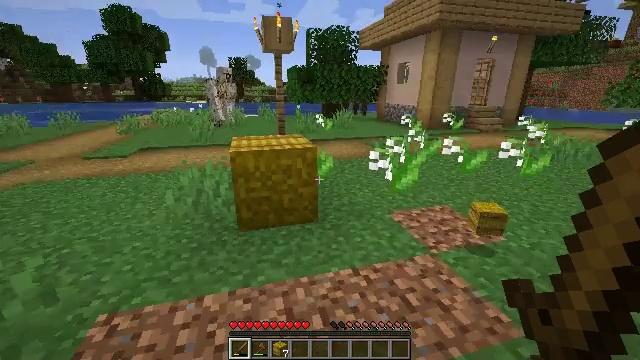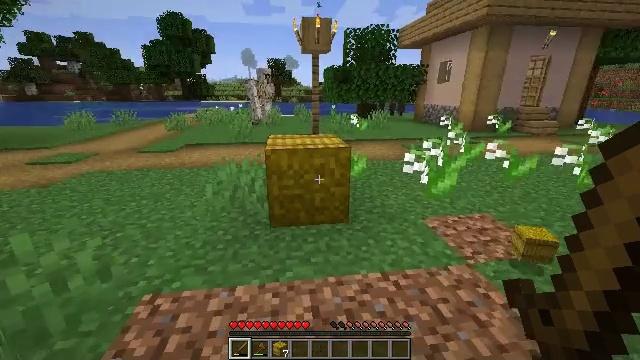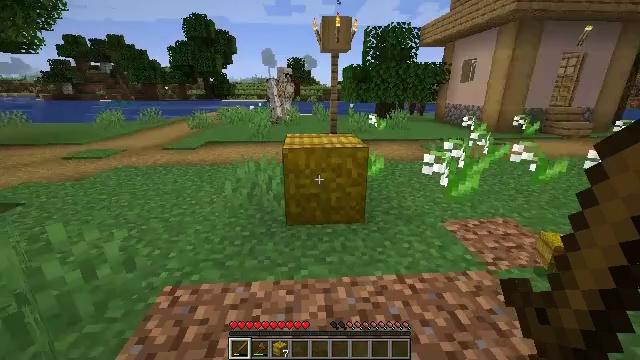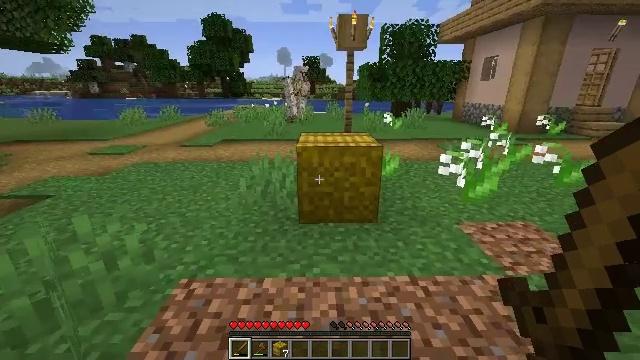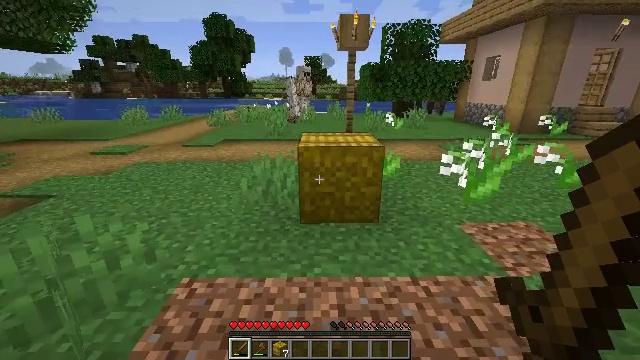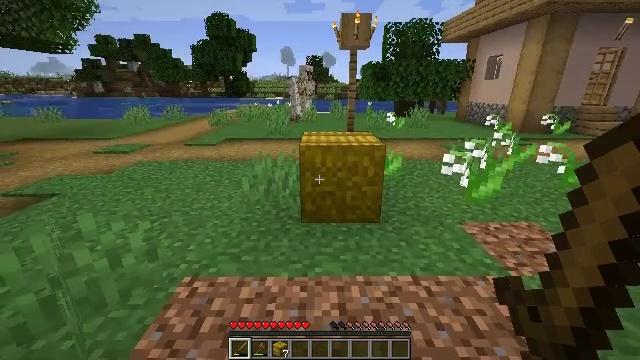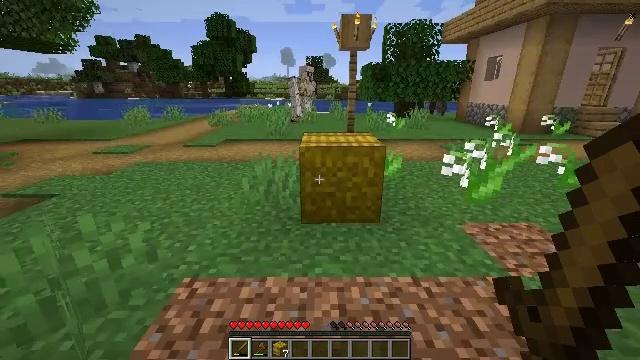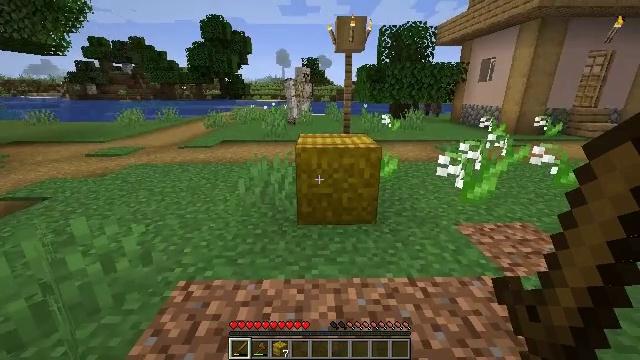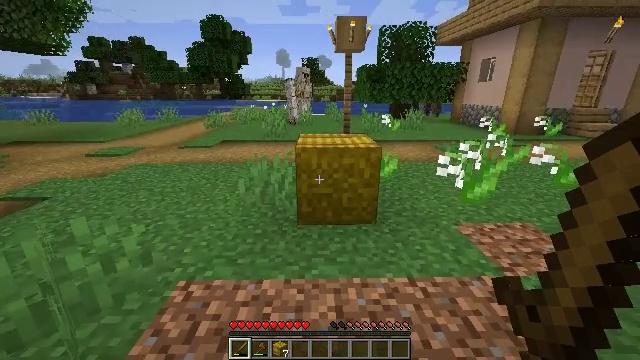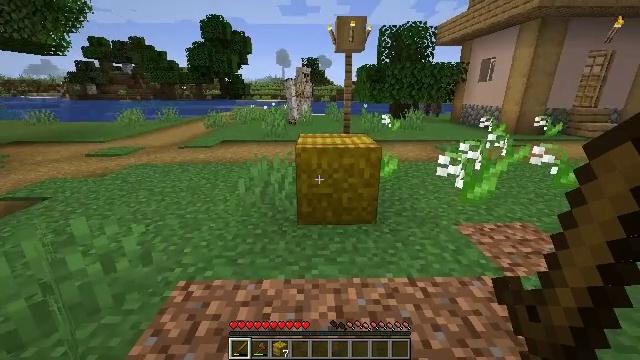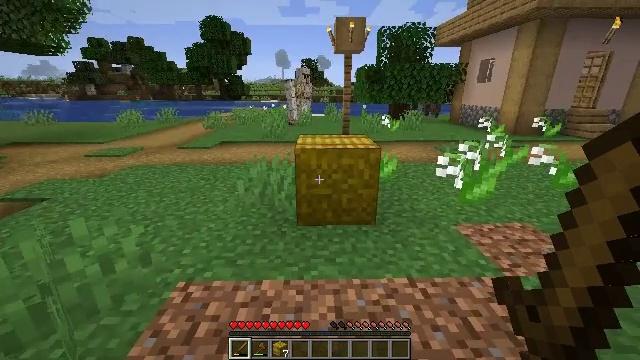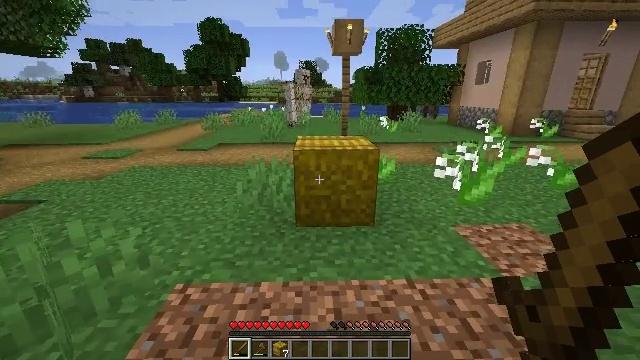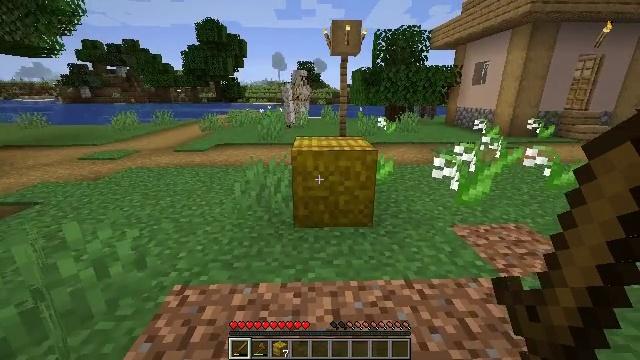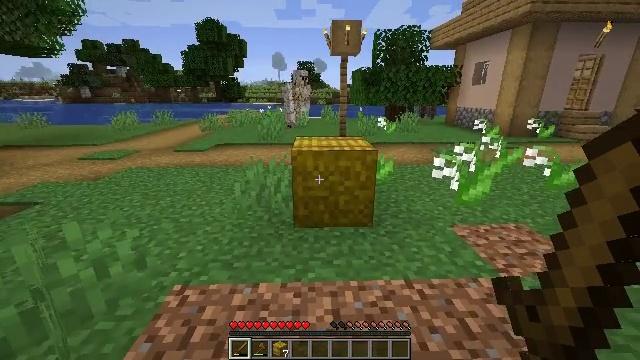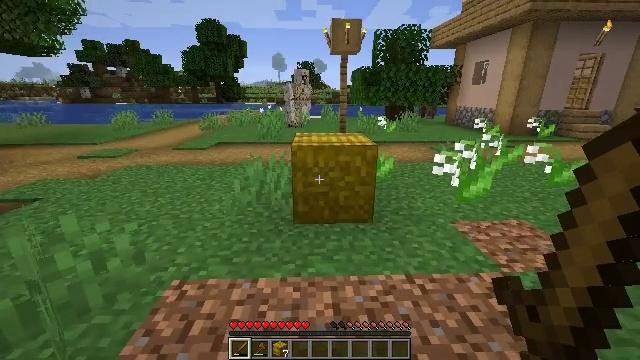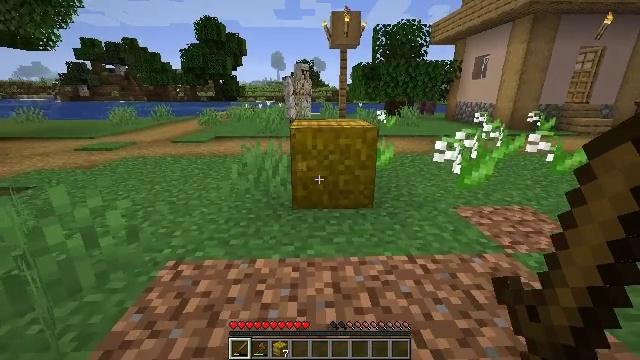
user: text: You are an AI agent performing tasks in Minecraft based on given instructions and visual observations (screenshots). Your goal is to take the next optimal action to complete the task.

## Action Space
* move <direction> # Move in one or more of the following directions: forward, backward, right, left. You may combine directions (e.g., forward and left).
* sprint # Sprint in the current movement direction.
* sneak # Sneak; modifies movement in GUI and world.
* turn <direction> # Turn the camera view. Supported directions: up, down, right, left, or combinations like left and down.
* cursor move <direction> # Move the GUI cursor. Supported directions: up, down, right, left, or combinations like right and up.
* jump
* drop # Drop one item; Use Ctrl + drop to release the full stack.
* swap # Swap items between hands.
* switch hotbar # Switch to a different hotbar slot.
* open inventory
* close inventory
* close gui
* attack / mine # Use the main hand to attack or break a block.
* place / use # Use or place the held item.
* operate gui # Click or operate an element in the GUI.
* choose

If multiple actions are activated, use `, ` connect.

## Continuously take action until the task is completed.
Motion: motion action
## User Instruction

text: Harvest hay blocks from the village.
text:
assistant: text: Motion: turn left
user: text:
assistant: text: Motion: turn left
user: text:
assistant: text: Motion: turn left
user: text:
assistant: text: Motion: no_op
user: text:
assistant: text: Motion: no_op
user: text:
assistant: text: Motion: no_op
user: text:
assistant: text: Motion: no_op
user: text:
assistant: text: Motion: no_op
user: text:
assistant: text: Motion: no_op
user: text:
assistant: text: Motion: no_op
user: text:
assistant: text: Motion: no_op
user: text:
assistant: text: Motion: no_op
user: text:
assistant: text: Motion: sneak
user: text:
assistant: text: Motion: sneak
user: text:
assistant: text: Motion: sneak, attack / mine
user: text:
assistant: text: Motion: sneak, attack / mine
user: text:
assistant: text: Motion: sneak, attack / mine
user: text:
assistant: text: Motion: attack / mine
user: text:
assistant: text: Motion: sneak, attack / mine
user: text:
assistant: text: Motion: sneak, attack / mine
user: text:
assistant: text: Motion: sneak, attack / mine
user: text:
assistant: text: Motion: sneak, attack / mine
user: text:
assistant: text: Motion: sneak, attack / mine
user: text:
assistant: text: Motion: sneak, attack / mine
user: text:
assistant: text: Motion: sneak, attack / mine
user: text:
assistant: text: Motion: sneak, attack / mine
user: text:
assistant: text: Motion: sneak, attack / mine
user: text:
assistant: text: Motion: sneak, attack / mine
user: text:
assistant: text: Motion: sneak, attack / mine
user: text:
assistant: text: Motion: sneak, attack / mine